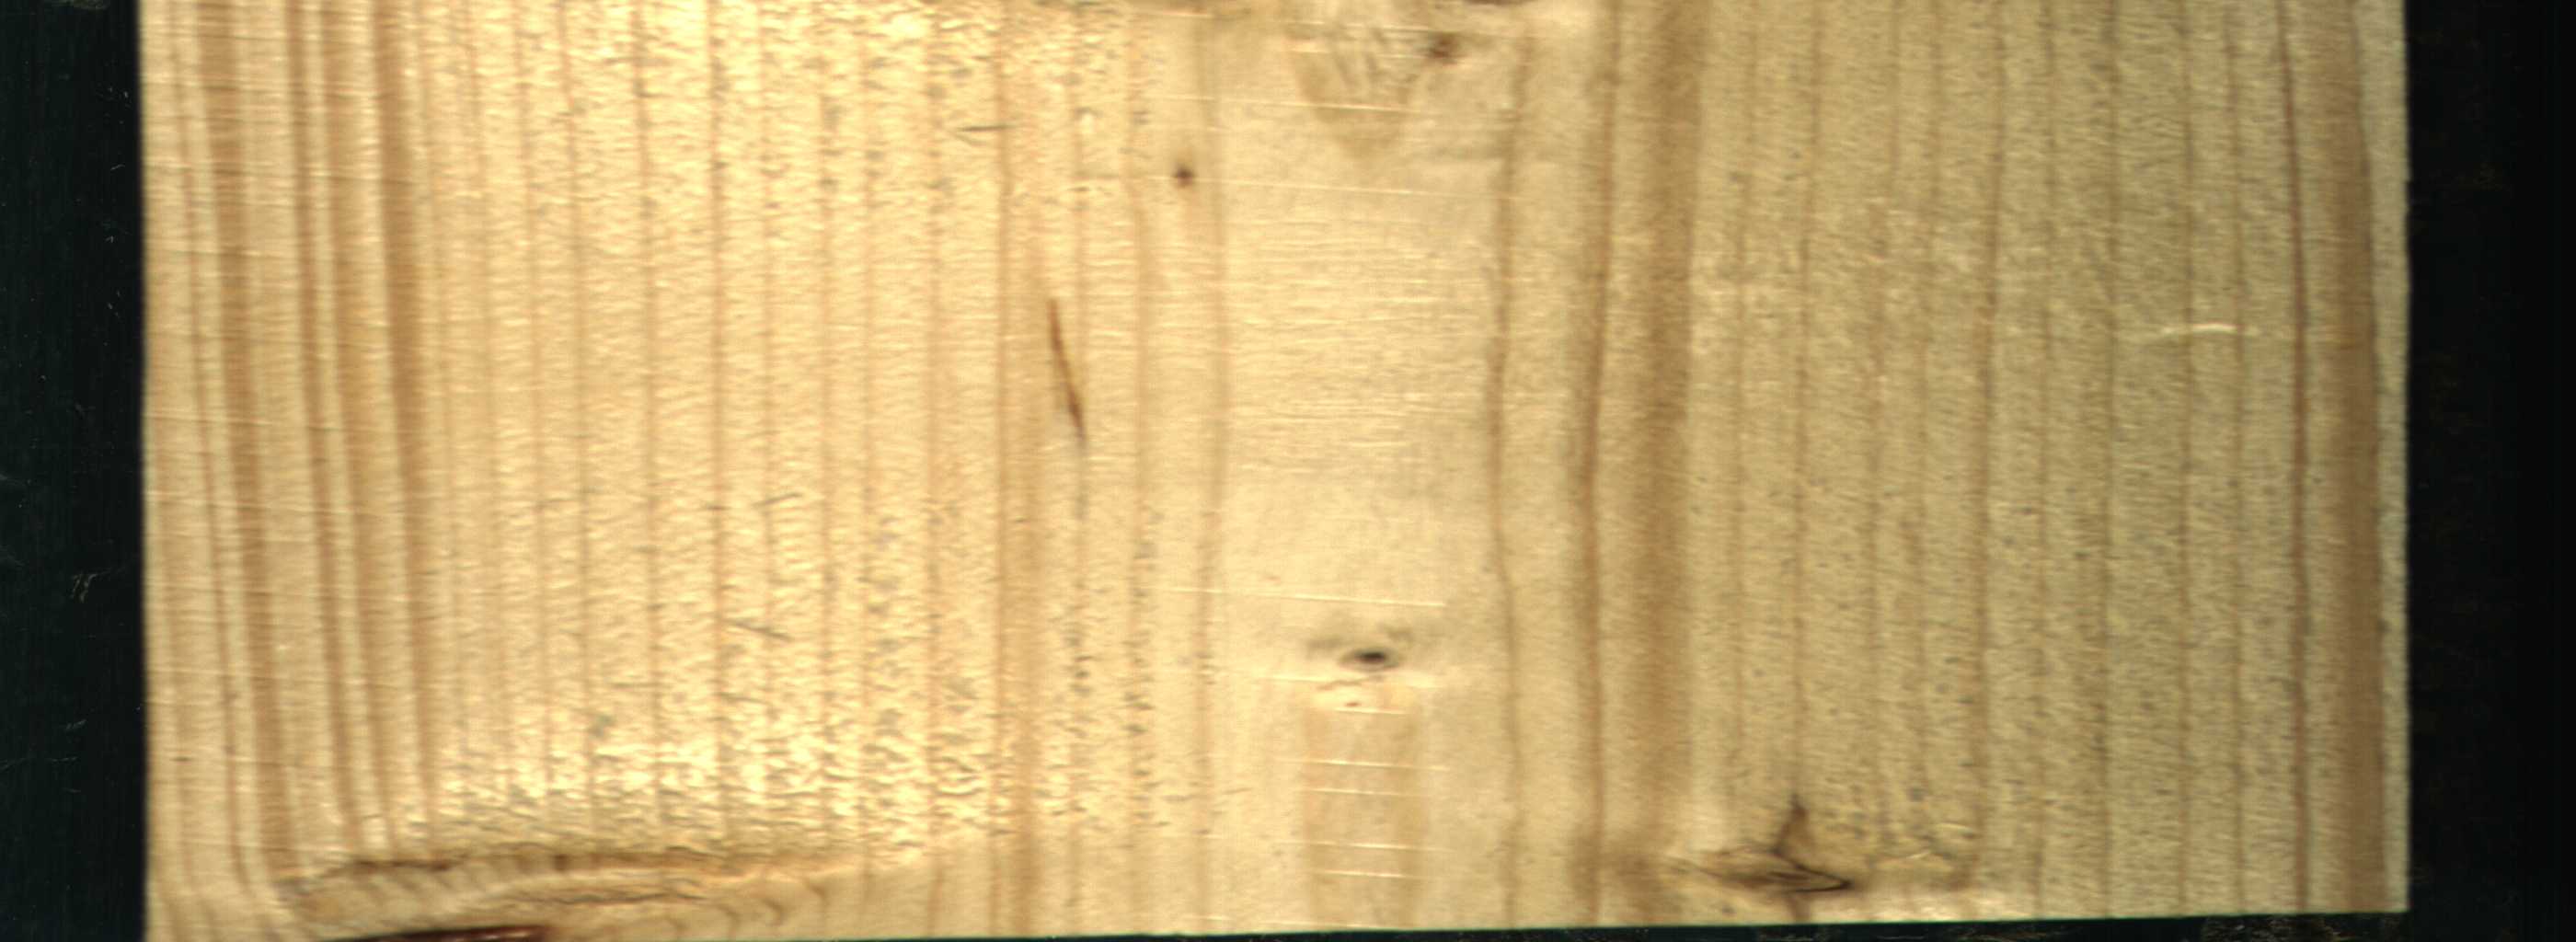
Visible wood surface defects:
resin
Dead_Knot
Live_Knot
Live_Knot